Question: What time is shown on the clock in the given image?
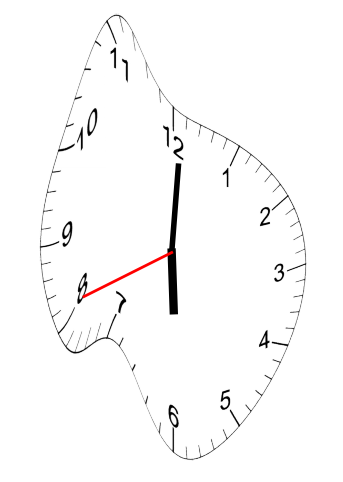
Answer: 06:00:41